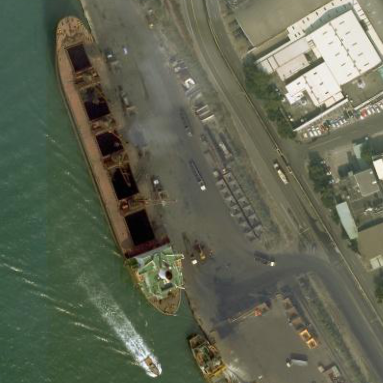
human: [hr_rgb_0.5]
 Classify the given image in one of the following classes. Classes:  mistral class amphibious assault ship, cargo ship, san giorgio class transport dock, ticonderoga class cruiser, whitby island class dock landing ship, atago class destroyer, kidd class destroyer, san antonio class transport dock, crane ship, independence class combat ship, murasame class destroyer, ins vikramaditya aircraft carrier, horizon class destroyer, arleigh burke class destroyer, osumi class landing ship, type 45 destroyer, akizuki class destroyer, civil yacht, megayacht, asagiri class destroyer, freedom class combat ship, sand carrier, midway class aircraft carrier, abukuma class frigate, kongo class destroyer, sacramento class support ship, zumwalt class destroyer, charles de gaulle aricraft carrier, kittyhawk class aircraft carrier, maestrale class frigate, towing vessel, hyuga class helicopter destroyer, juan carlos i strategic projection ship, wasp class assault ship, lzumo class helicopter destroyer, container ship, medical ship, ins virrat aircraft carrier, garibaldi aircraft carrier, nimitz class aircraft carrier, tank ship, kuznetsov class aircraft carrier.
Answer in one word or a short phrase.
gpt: Cargo ship